Question: I would appreciate if some one can explain me why the two files do not exist?
How Android kernel's virtual memory space and physical space be like without have the 2 files?
Edit:
I am having Android 2.3.7 (Cyanogen mod), the 2 files do not exist:

Edit2:
I have checked the Samsung Galaxy S3 running ICS, the 2 files exist
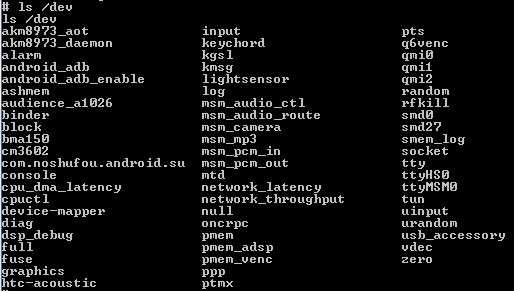
Answer: The '/dev/mem' (c:1:1) and '/dev/kmem' (c:1:2) device nodes are merely an API that 'drivers/char/mem.c' in the Linux kernel exposes to user-space. The kernel itself manages memory directly without use of these device nodes, and in general user-space does not need them either.
'/dev' is simply a directory which (by tradition) contains device nodes, which are special "files"; there is no strict relation between what is available in '/dev' and what the kernel provides. (There are tools like 'udev' or 'mdev' which create and destroy device nodes in '/dev' in response to kernel events, but these are not always used in the embedded world where hardware is relatively fixed and known.) If you wish, you may try creating these nodes to interact with using 'mknod' (and this can live anywhere, not ncessarily in '/dev'). However, it is possible that the kernel has been configured with 'CONFIG_DEVKMEM=n', in which case these devices will not work anyways.